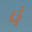
Label: 4